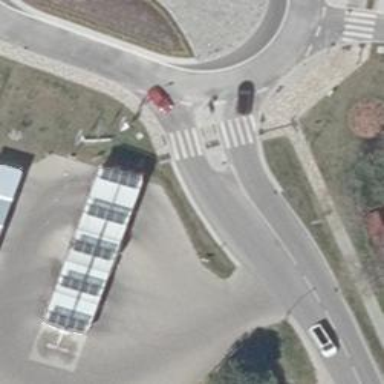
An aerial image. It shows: Marked pedestrian crossing with zebra designation and central island.